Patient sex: M
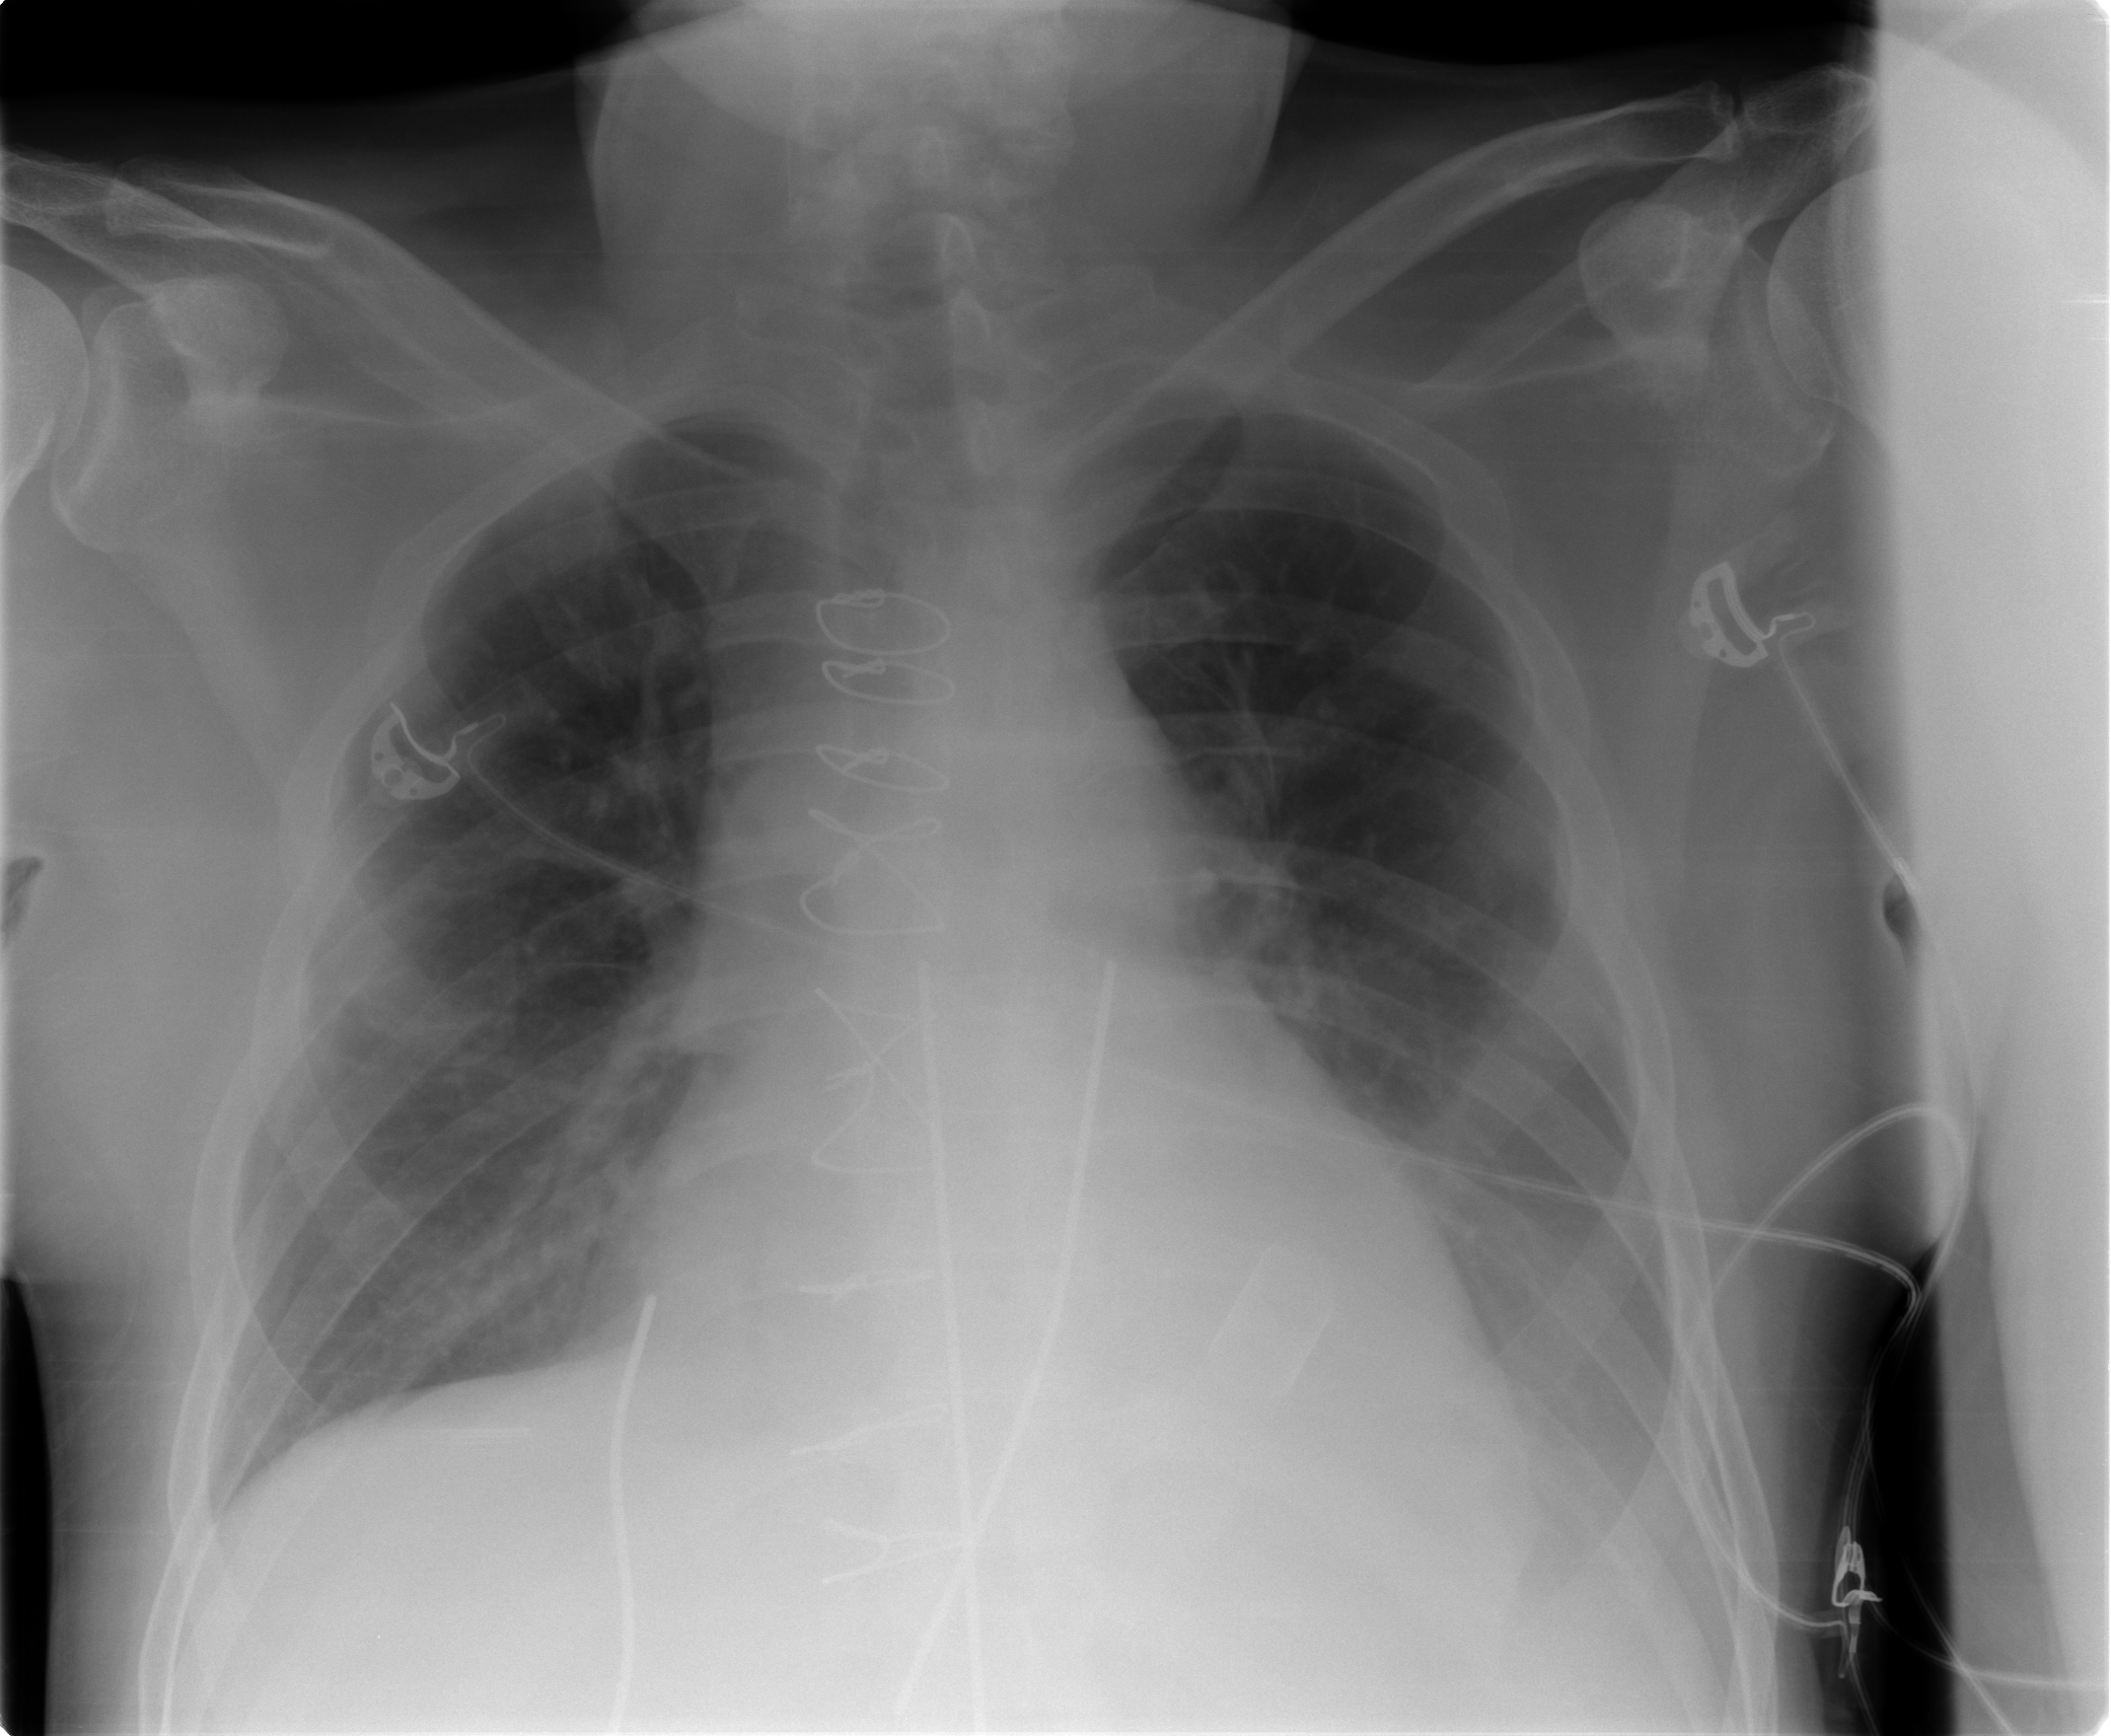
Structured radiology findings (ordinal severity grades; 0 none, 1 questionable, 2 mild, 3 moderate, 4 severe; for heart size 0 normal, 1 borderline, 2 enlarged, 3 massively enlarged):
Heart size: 2
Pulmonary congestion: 0
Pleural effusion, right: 0
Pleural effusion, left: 1
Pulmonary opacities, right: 0
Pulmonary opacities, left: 0
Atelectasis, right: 0
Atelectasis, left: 0